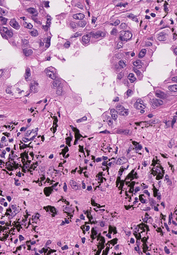
Tumor epithelial tissue: yes
Tumor-associated stroma tissue: yes
Normal tissue: no